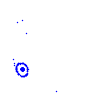
Particle: kaon